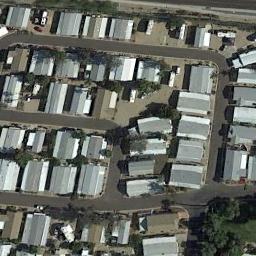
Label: mobile_home_park